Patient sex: M
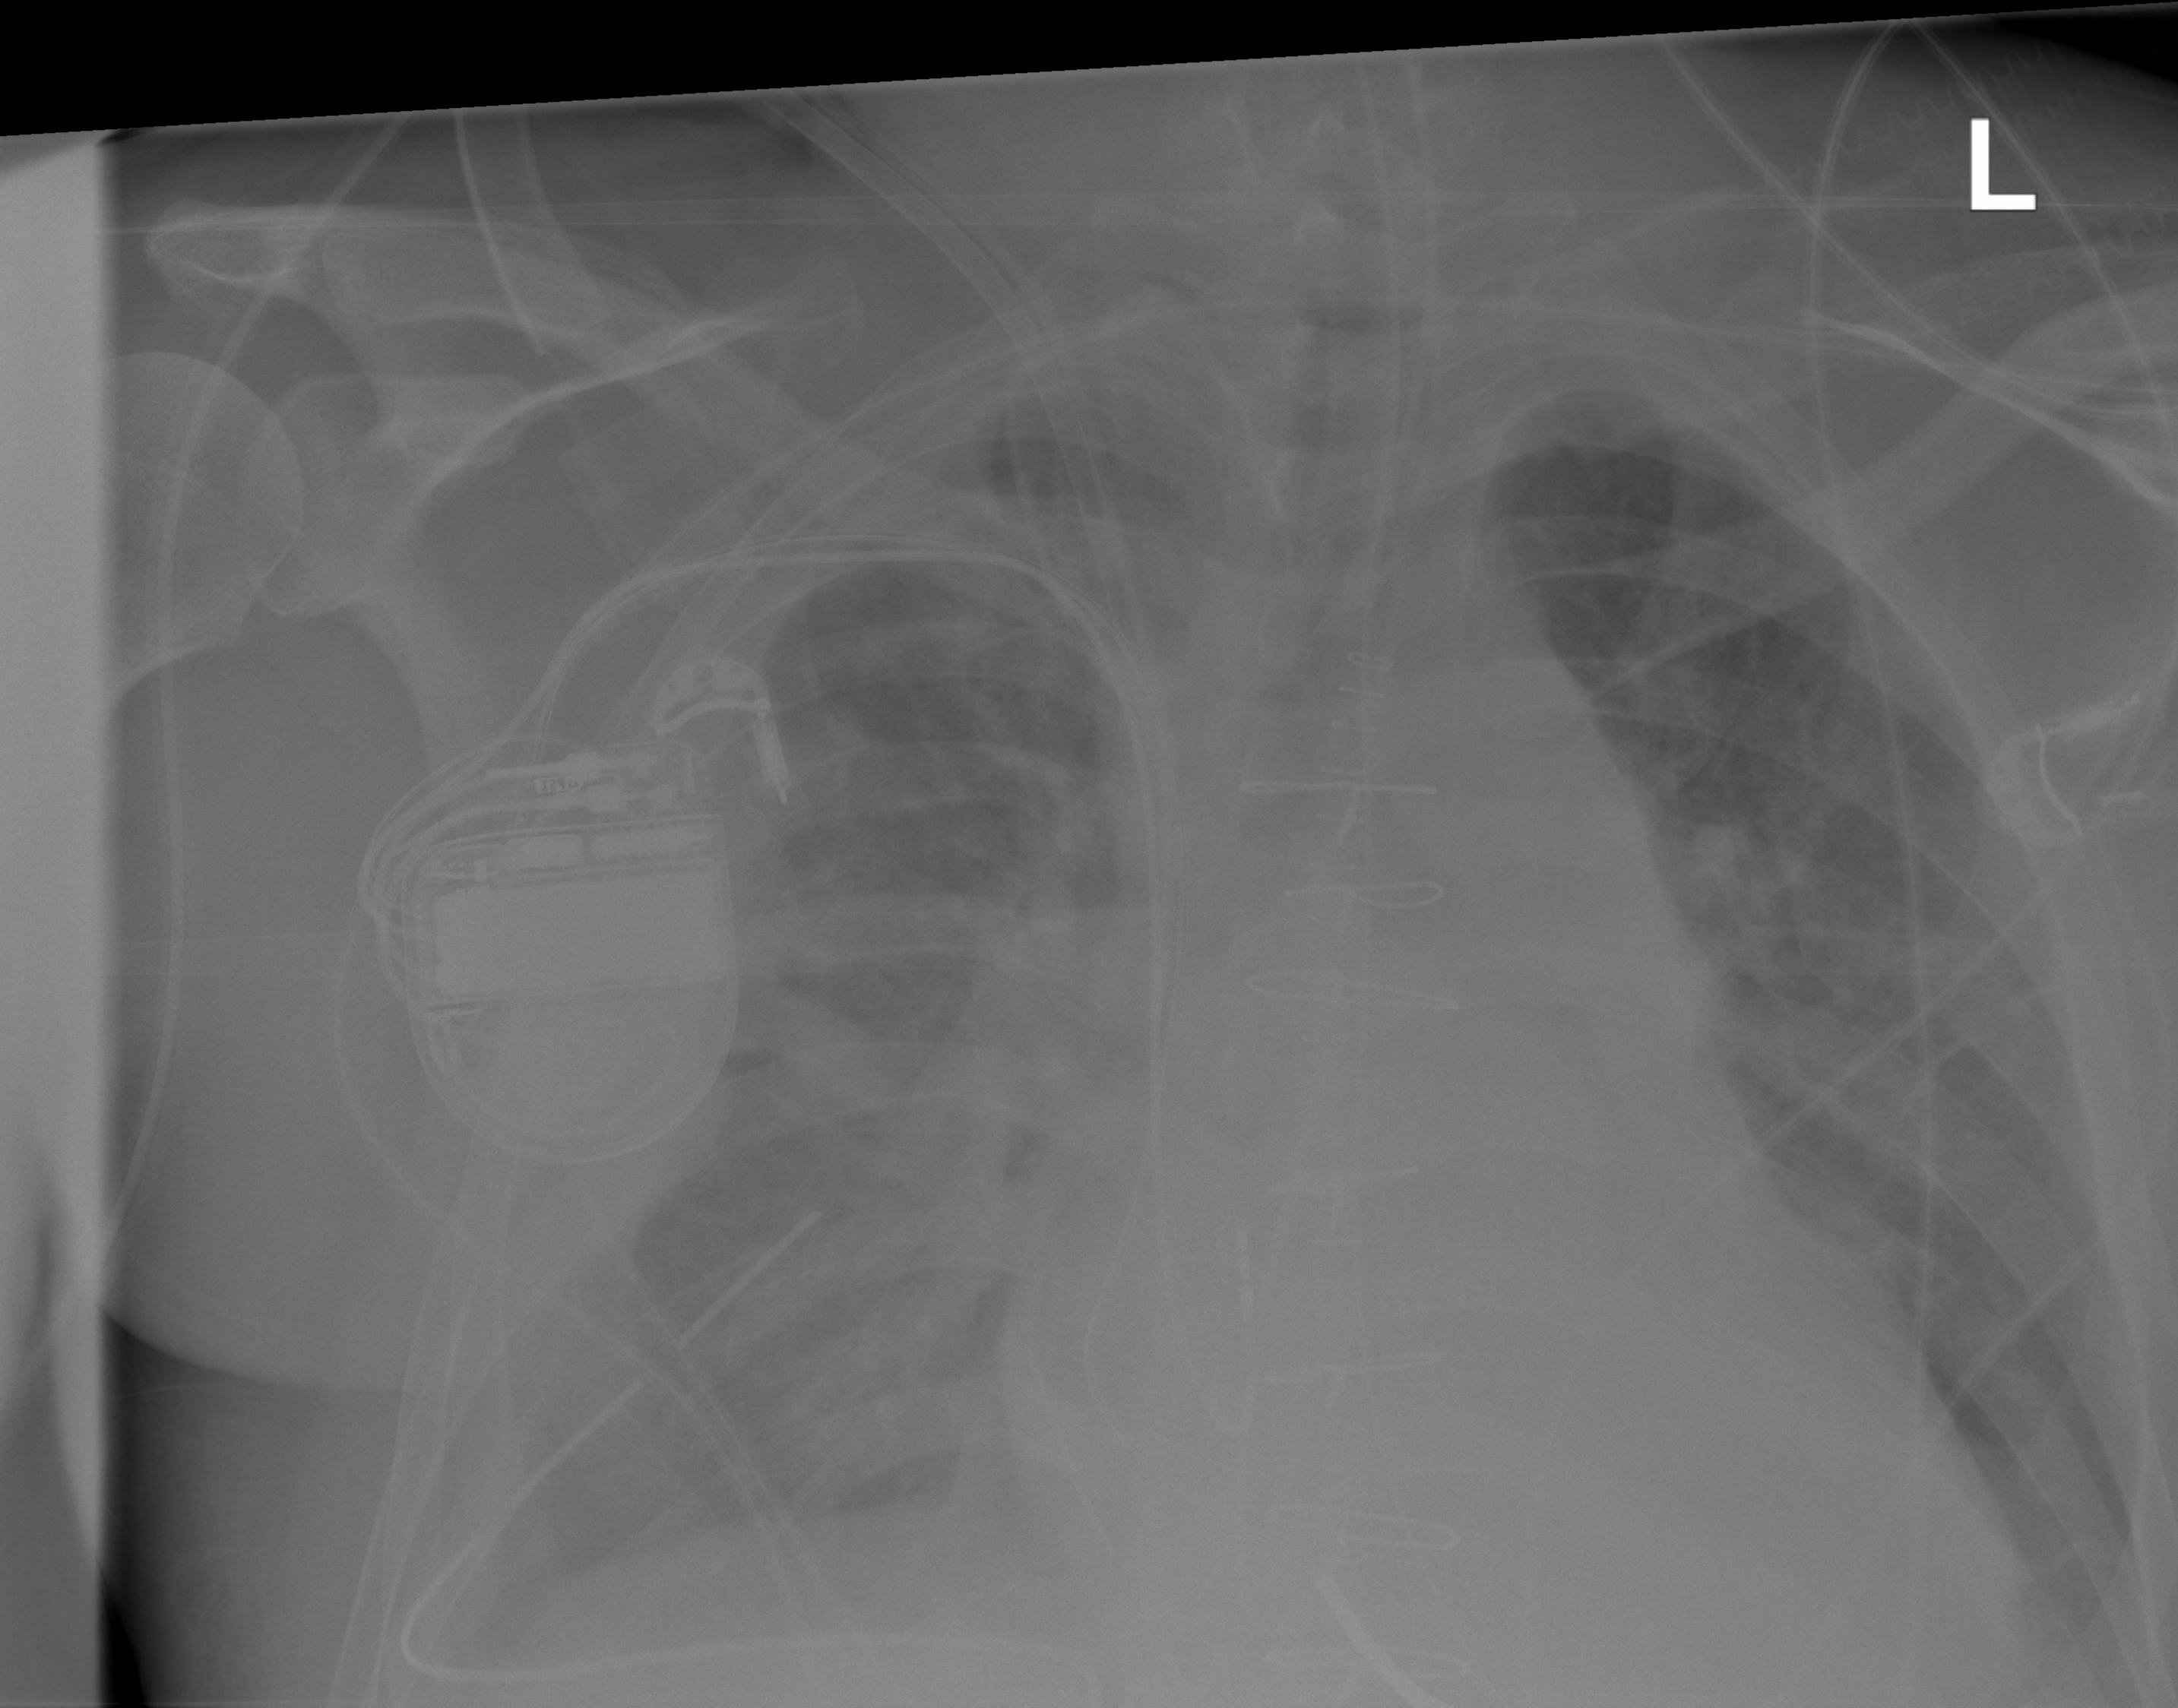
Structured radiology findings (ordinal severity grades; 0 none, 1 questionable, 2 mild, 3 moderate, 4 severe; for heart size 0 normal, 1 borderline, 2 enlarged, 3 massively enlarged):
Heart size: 1
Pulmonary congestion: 2
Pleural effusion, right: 2
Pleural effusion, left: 0
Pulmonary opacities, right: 2
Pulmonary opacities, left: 2
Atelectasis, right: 2
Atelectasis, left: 2